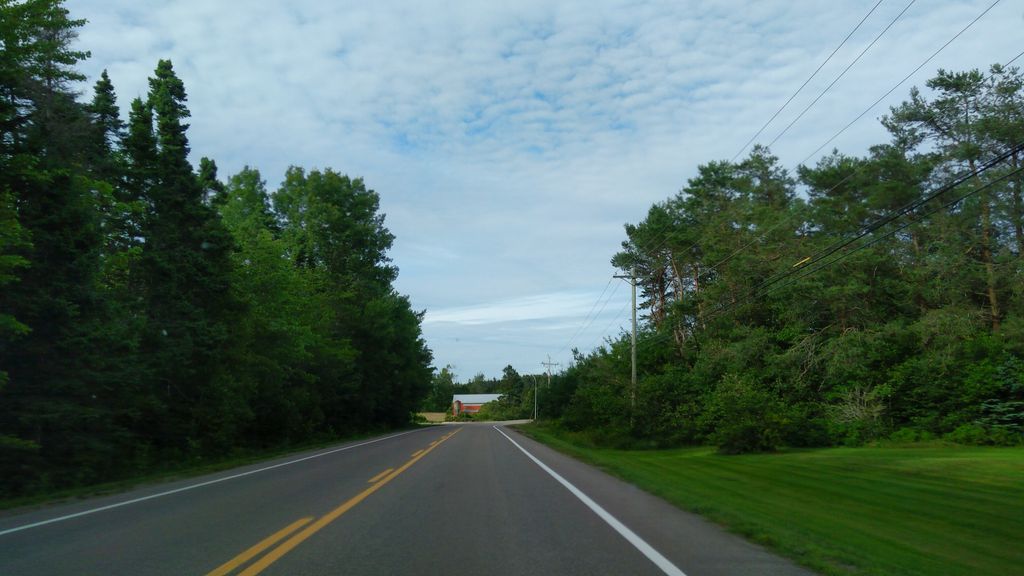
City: charlottetown